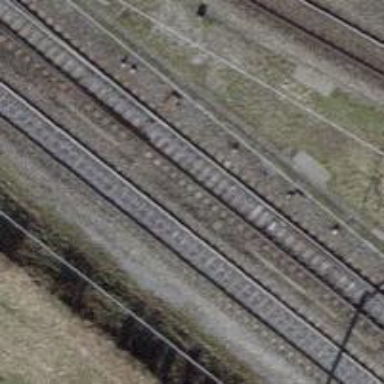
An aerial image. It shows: Railway switch.